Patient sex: F
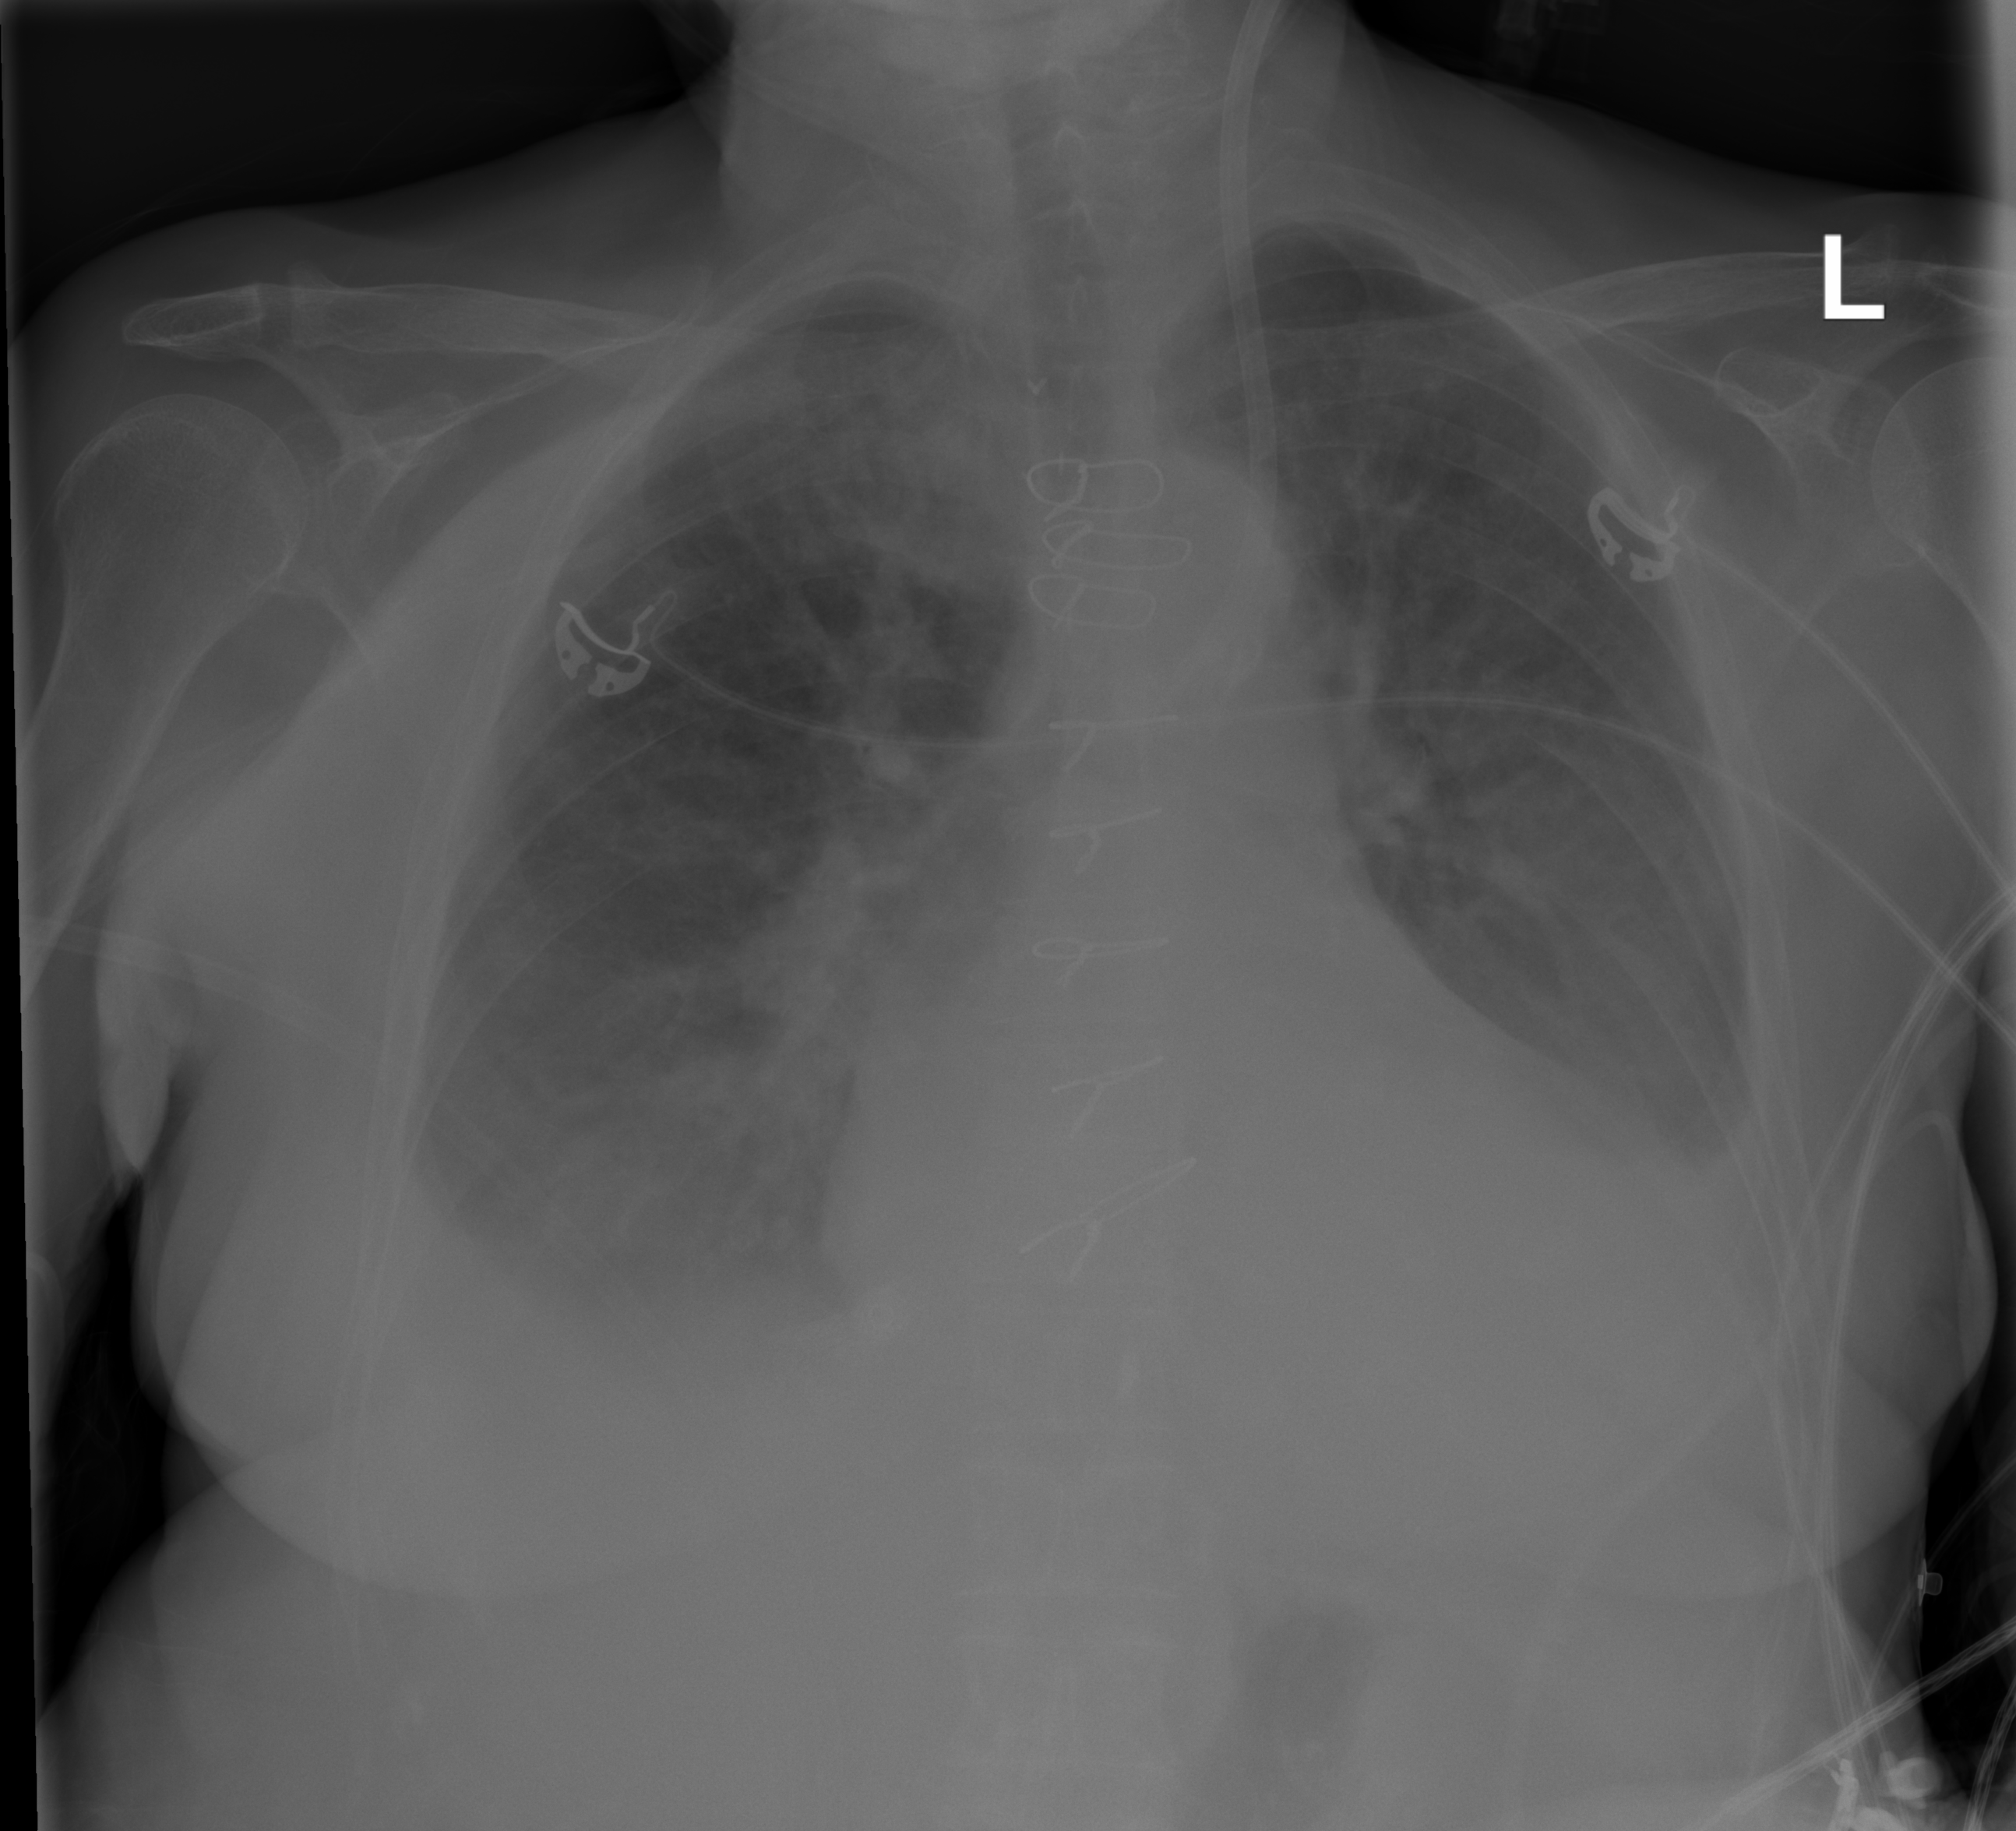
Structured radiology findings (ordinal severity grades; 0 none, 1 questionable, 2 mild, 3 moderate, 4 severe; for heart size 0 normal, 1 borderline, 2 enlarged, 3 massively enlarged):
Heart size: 2
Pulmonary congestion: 2
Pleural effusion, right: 2
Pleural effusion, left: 2
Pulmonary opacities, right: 2
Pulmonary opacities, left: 0
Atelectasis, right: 2
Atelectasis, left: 2